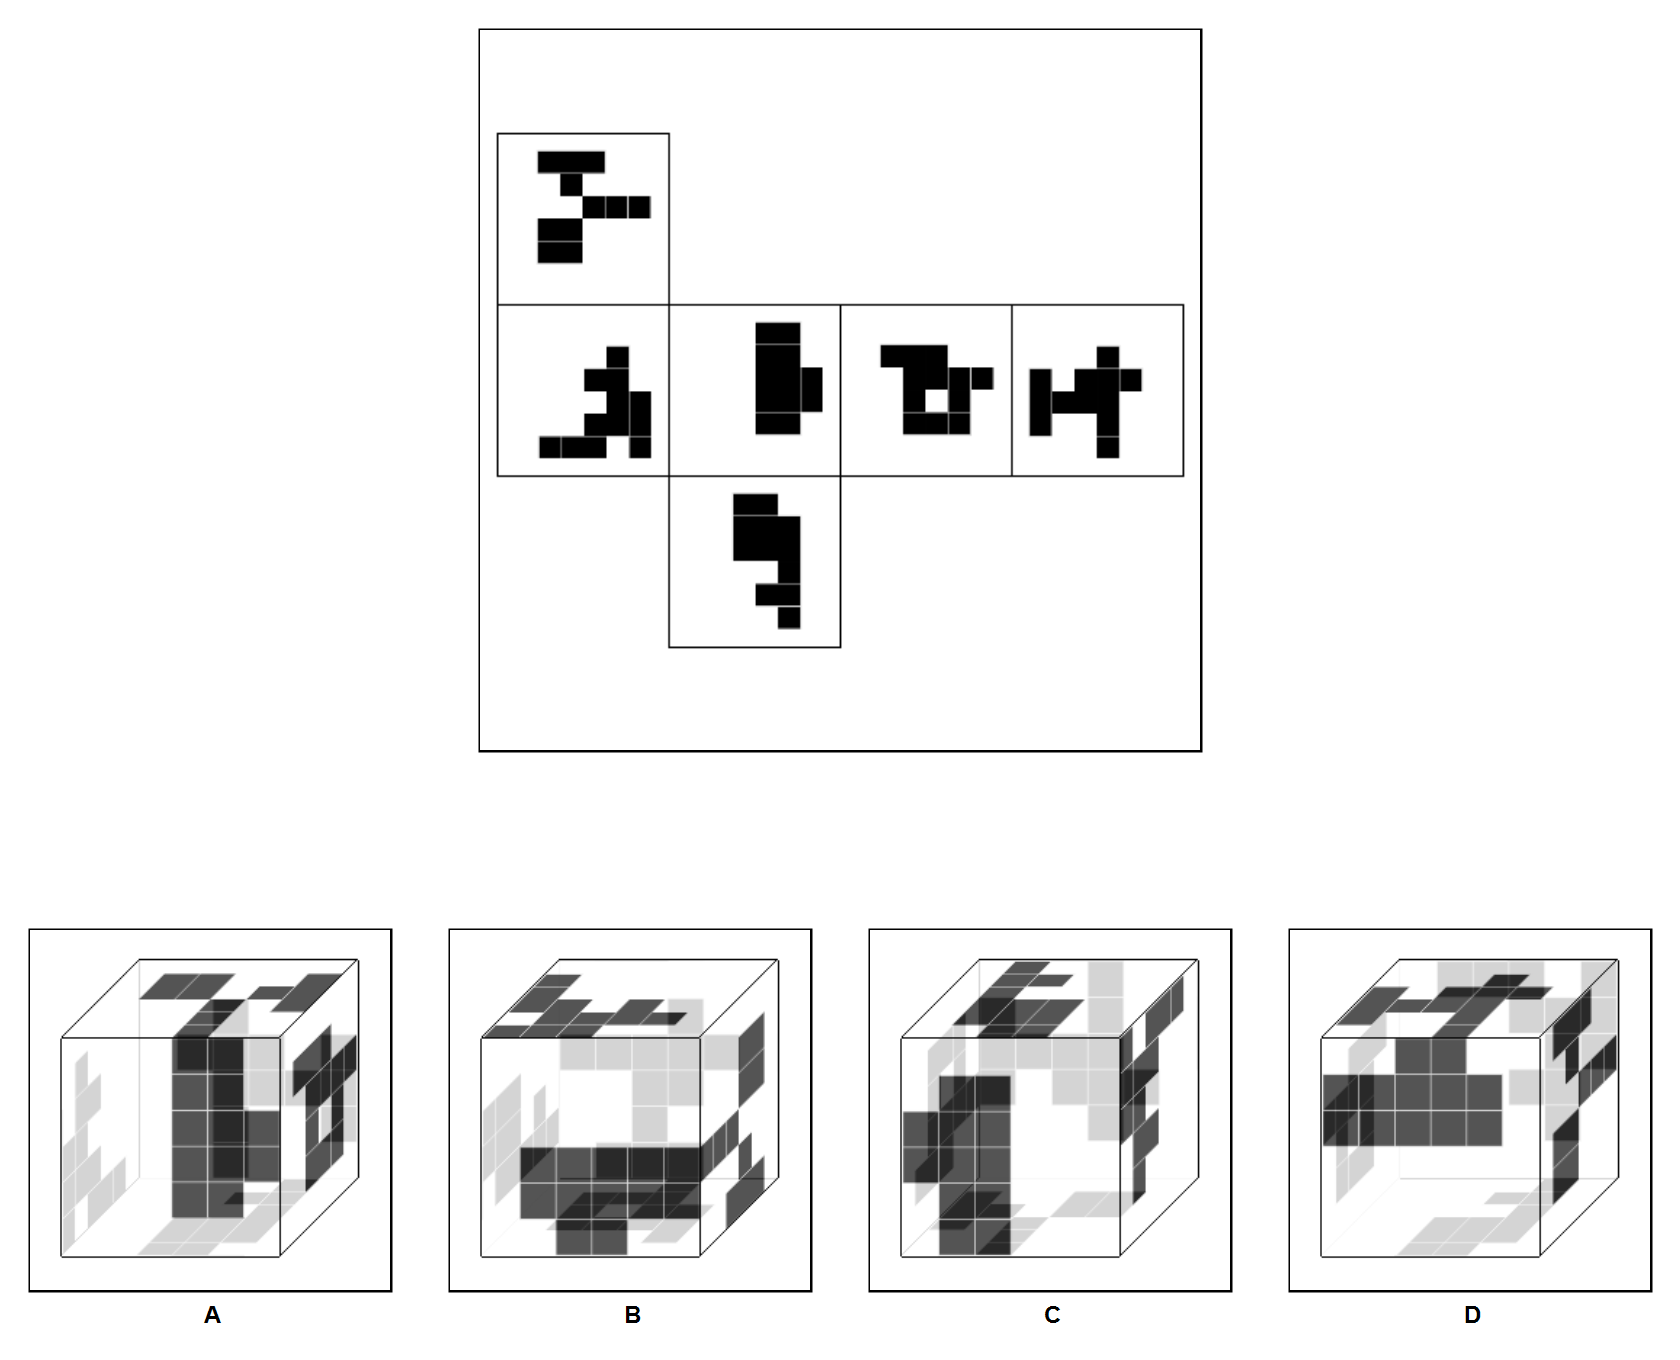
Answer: D